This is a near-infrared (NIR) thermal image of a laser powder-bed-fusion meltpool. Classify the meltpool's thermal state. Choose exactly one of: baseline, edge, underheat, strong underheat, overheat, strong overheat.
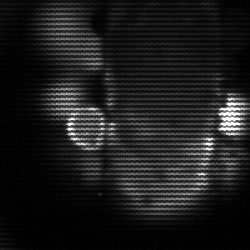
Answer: strong underheat